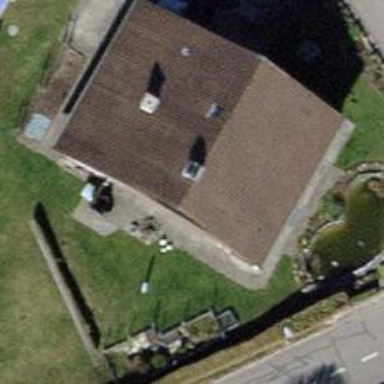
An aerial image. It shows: Gabled roofed house.